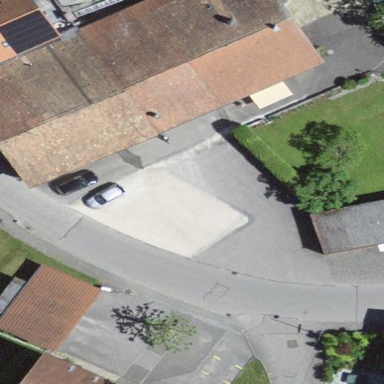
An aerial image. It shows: Residential building.